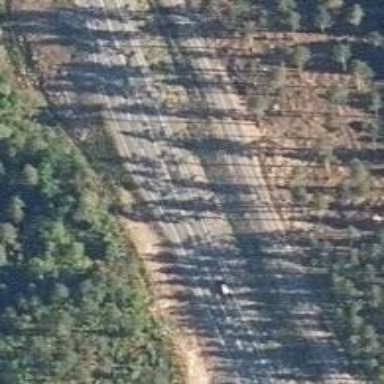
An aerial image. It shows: Asphalt road designated as trunk highway.